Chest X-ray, PA view. Patient: 59 years old, sex M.
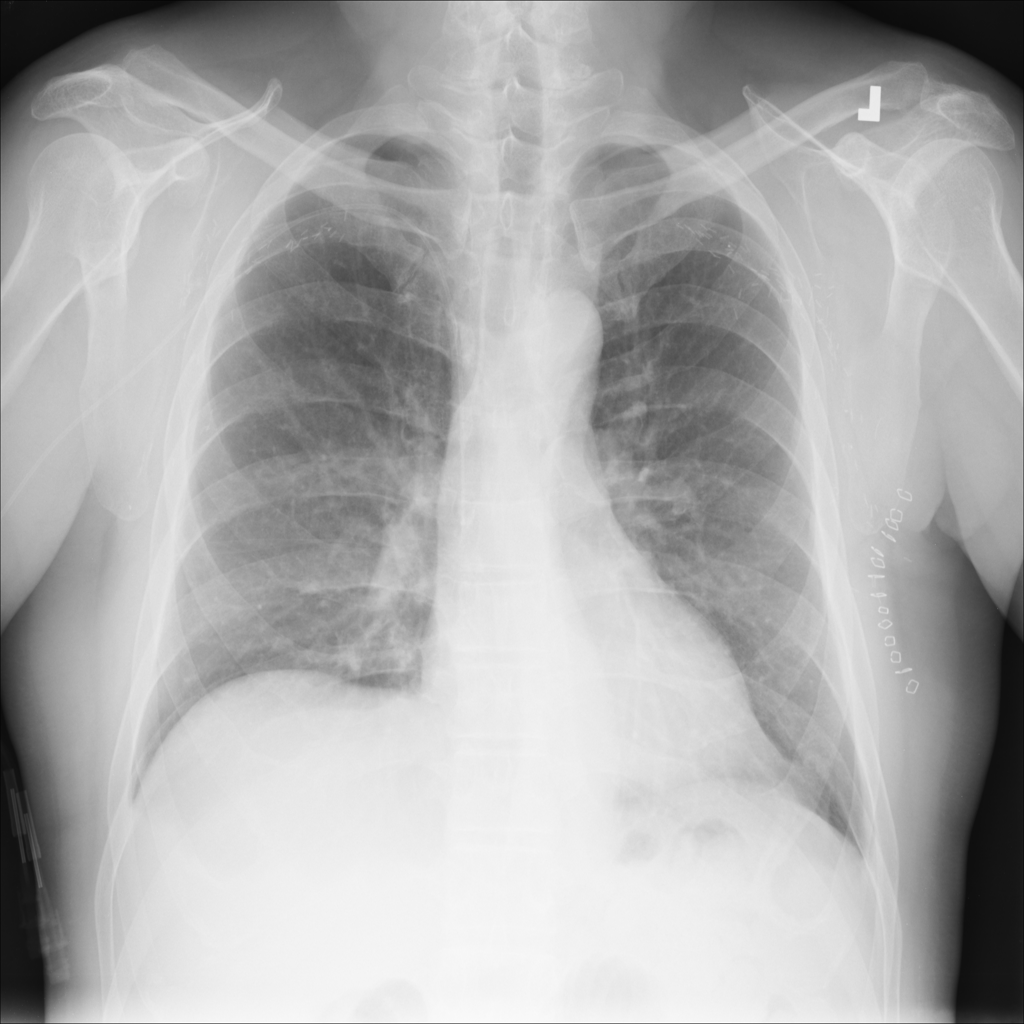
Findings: No Finding